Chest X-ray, PA view. Patient: 45 years old, sex F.
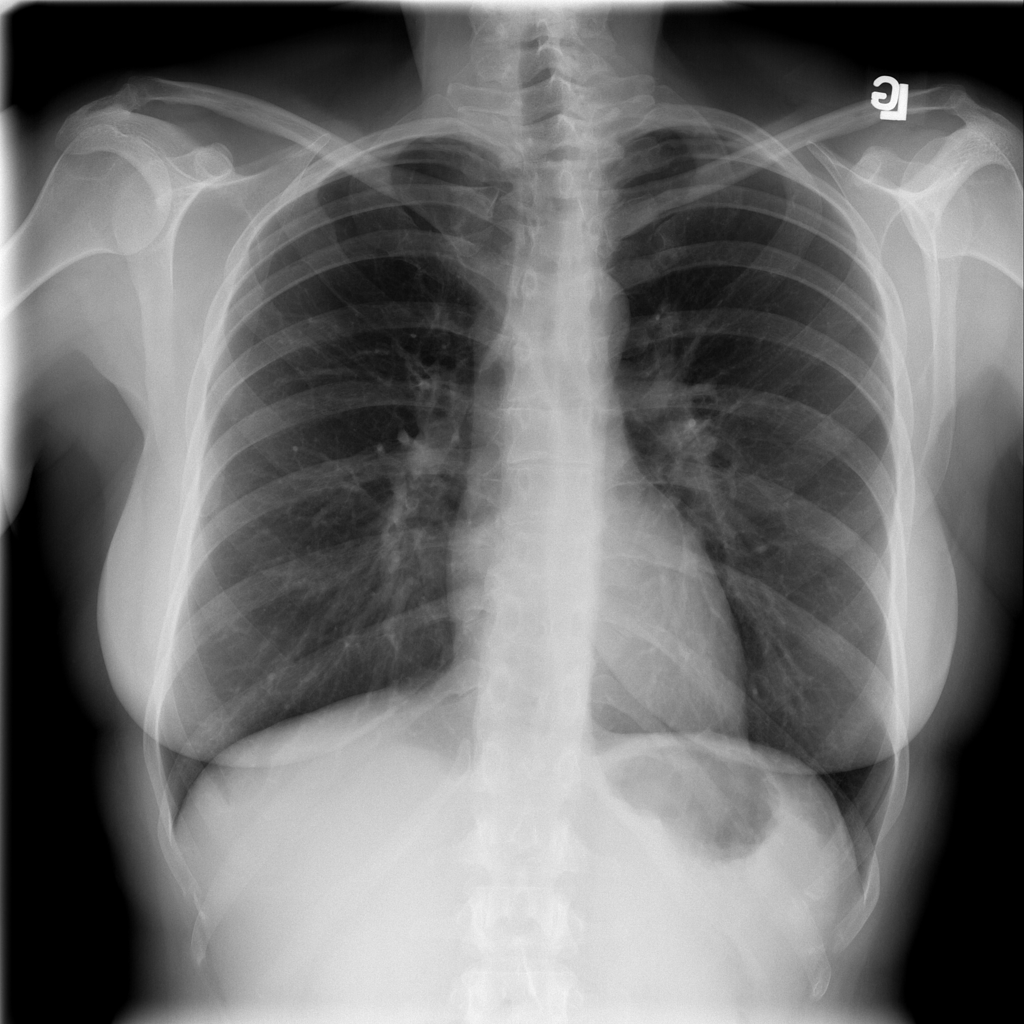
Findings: No Finding